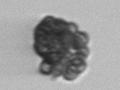
Label: coccolithophorid